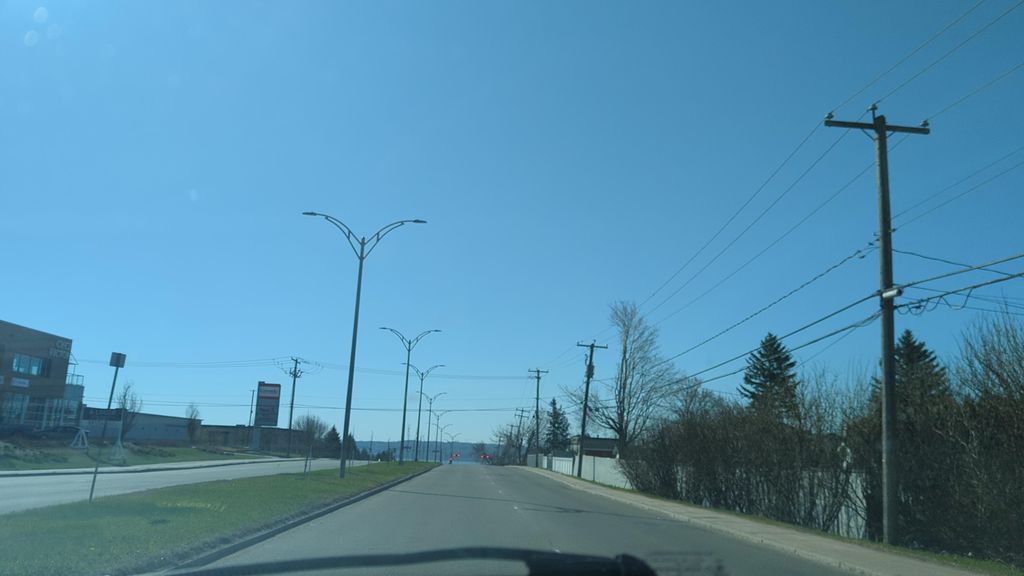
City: quebec_city